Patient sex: F
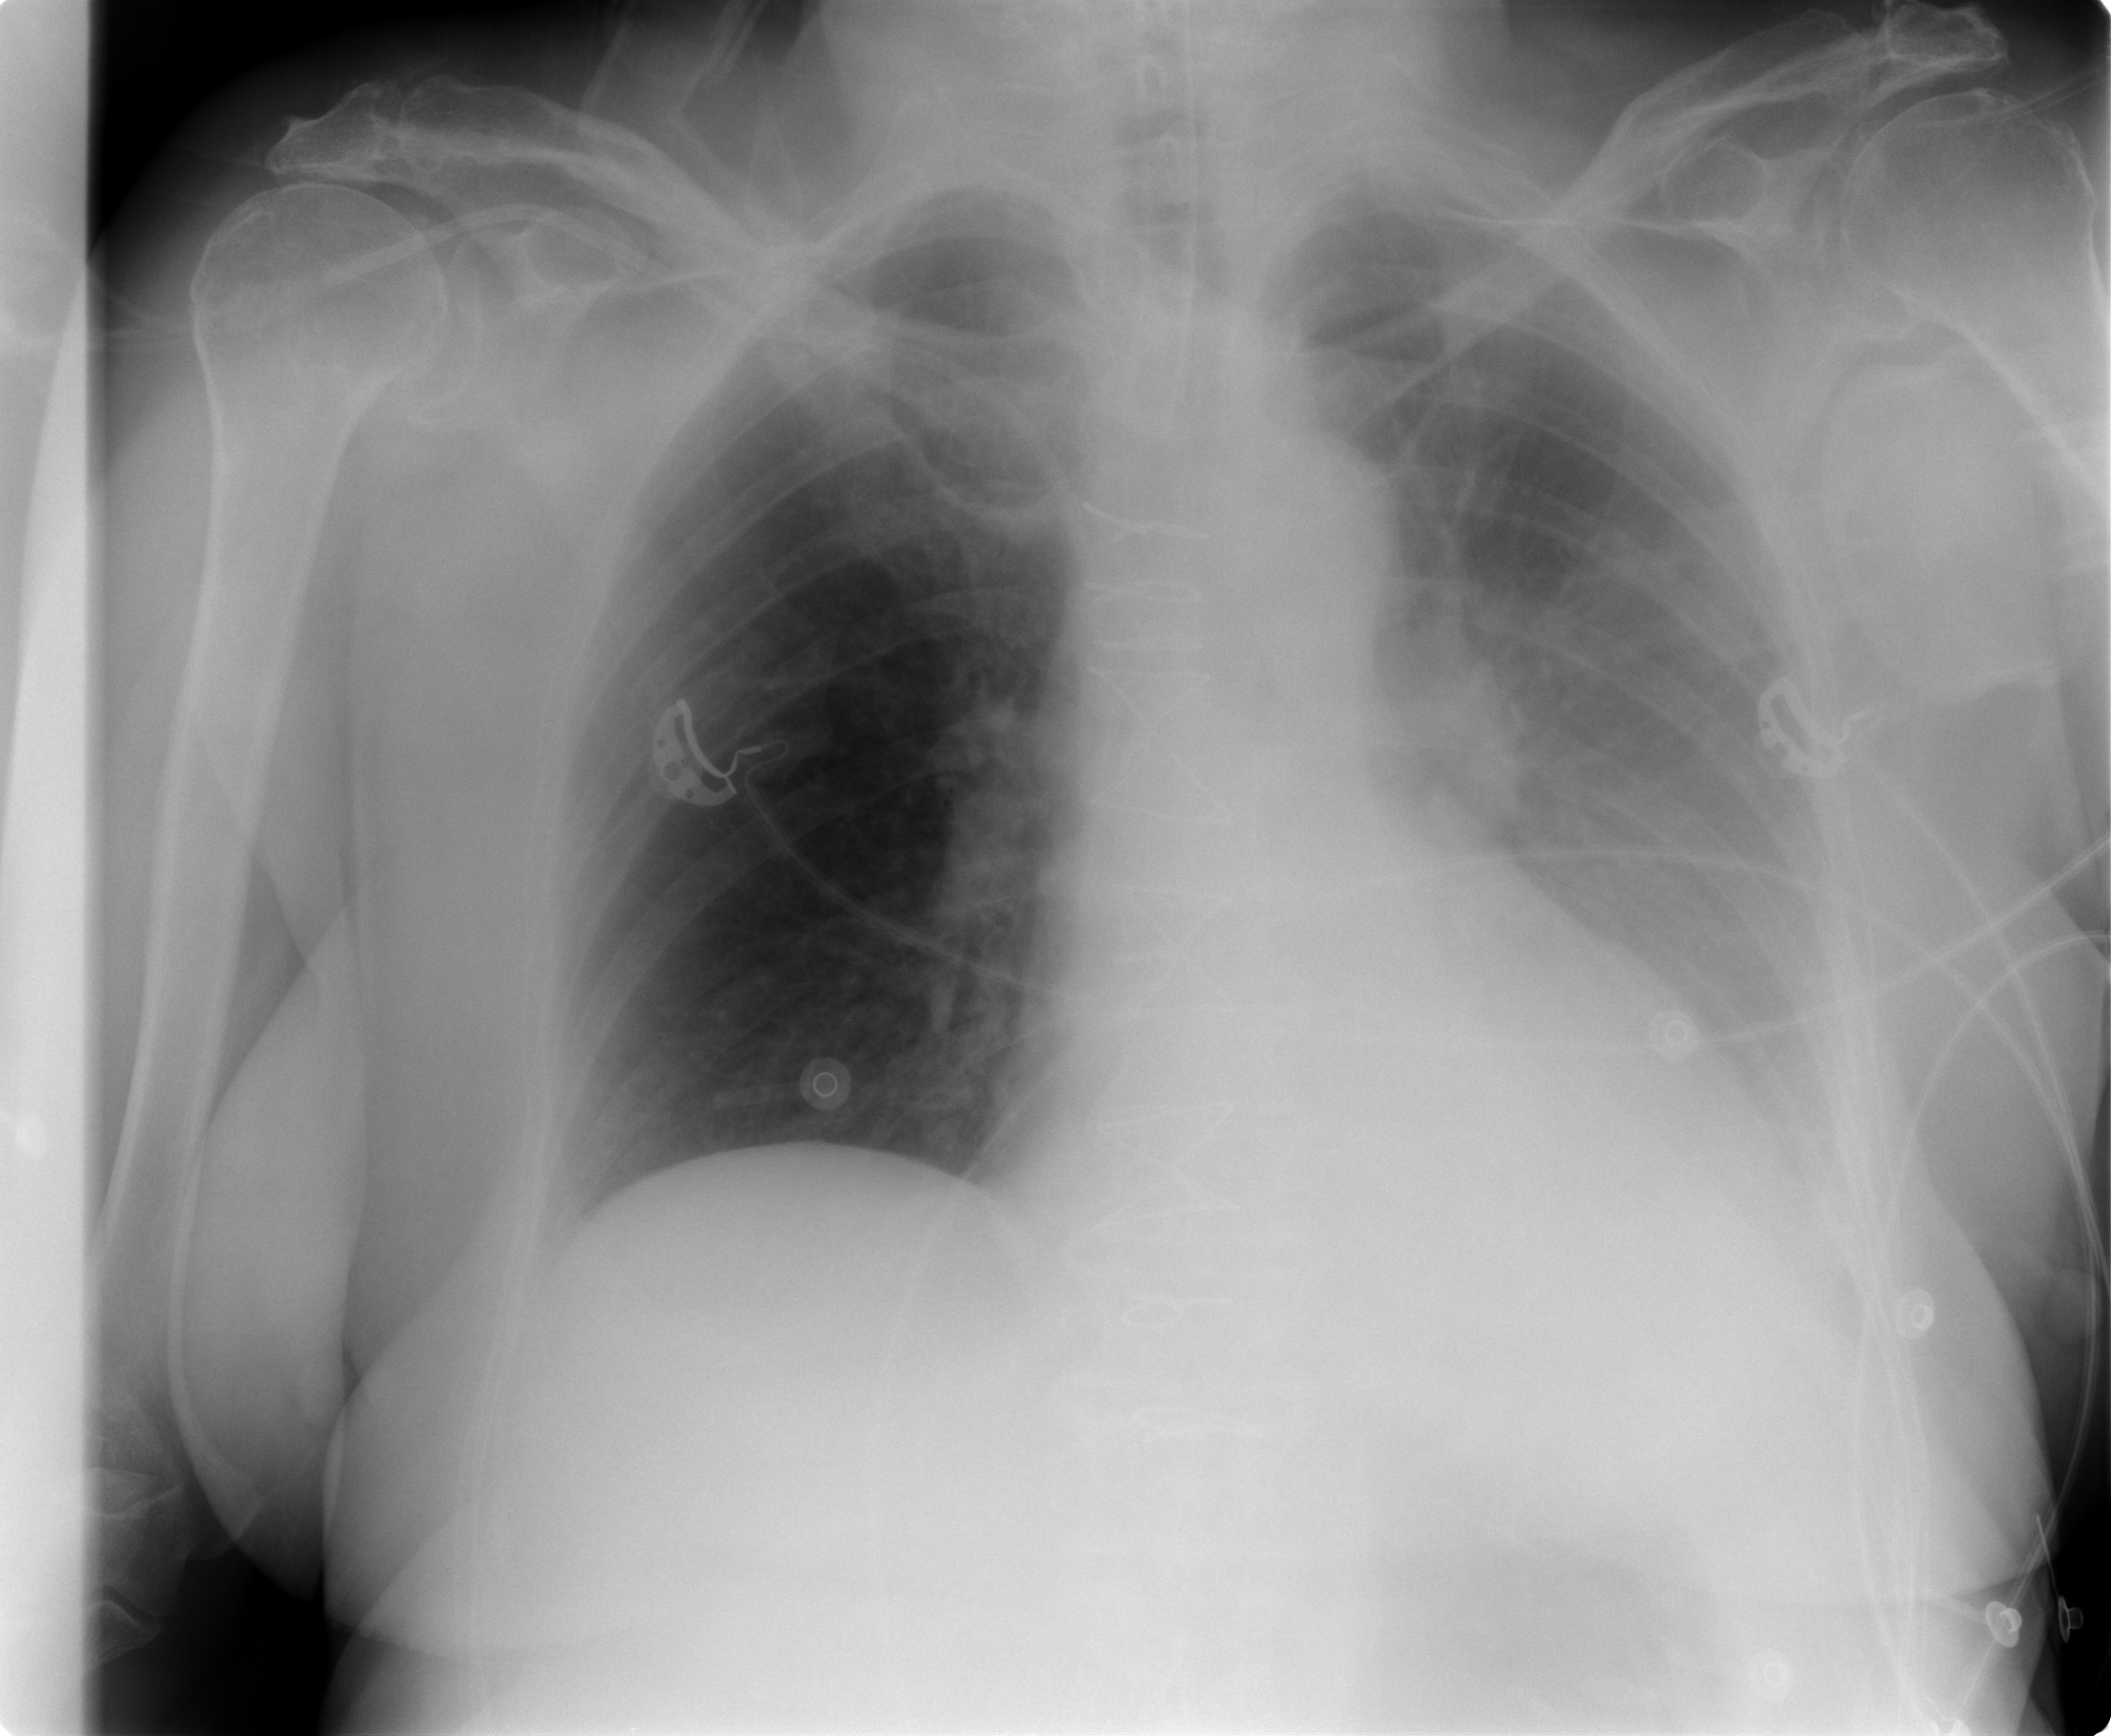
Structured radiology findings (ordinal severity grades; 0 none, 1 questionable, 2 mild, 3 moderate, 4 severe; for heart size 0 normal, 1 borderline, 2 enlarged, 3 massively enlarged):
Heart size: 2
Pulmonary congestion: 2
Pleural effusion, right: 0
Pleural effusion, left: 2
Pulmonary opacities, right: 0
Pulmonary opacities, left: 3
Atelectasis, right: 2
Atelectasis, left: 2